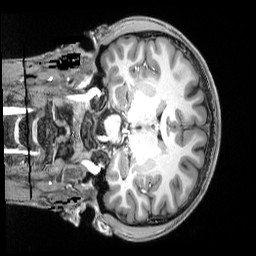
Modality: T1w
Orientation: coronal
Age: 19
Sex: male
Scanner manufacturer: siemens
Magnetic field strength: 3 T
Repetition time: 2.5 s
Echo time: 0.00343 s